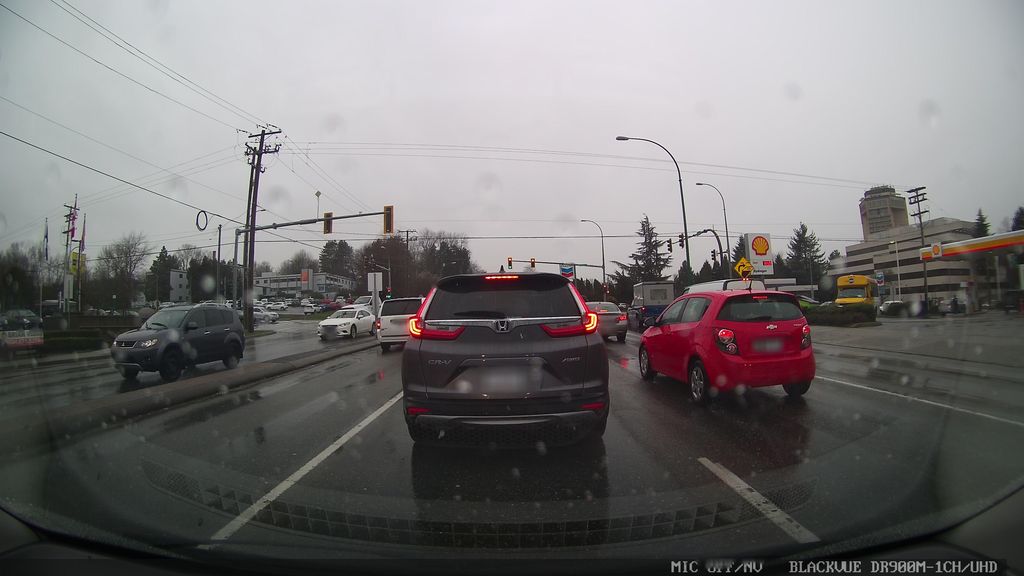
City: vancouver